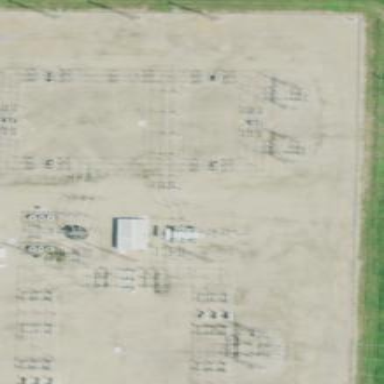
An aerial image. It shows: Fenced power substation at the transmission level.